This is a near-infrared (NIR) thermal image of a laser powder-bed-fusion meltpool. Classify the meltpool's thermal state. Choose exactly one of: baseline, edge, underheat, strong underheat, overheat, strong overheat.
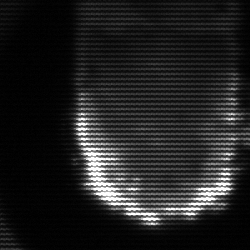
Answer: baseline